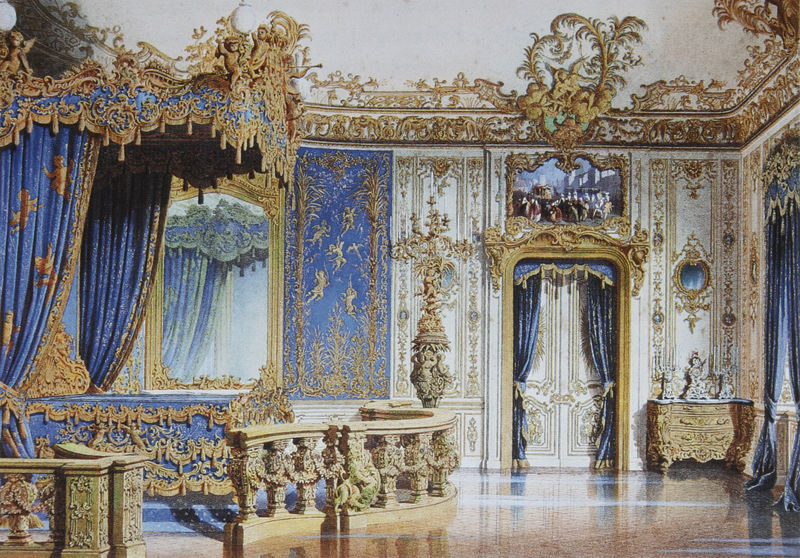
Titel: Ansicht des Schlafzimmers in Linderhof
Künstler: Angelo Il Quaglio
Schlagwörter: blau, blätter, gemälde, himmel, weiß, menschen, fenster, frankreich, holz, licht, marmor, raum, tür, zeichnung, zimmer, blüten, schloss, ornament, wand, barock, falten, samt, stein, bild, innenraum, möbel, spiegel, vorhang, spiegelung, gitter, boden, fransen, gold, interieur, decke, rokoko, seide, amphore, engel, ranken, vase, farbig, kommode, parkett, spiegelbild, türe, saal, könig, thron, kartusche, tapete, vorhänge, glanz, dekor, floral, ornamente, verzierung, uhr, bett, bettdecke, schlafzimmer, spiegeln, glänzend, leuchter, lüster, stuck, vasen, geländer, innenansicht, faltenwurf, gemach, foto, wände, eingang, bayern, palast, balustrade, entwurf, flora, brokat, schnitzerei, komode, schubladen, nippes, üppig, schlafgemach, tapisserie, historismus, baldachin, palmen, ballustrade, prunk, roccoco, bordüren, putten, ornamentik, putti, wandbehang, verzierungen, royal, ludwig, himmelbett, quasten, wandtapete, rocaille, prachtvoll, inners, empfangsraum, prächtig, blumig, herrenchiemsee, spegelung, exklusiv, versail, schlafraum, seidentapete, roccaille, rockocko, überladen, rtal, schlafzimmel, wanmalerei, wandmalerie, emach, schlafgemachg, tischaufsarz, bouduoir, könglich